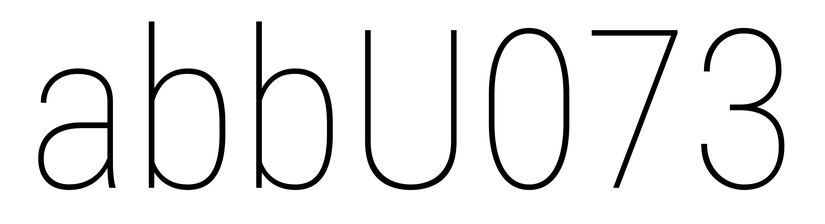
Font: Roboto_Condensed_Thin